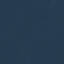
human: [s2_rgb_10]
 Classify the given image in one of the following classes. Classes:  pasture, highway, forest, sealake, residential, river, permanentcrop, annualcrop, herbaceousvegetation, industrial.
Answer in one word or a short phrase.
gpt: SeaLake